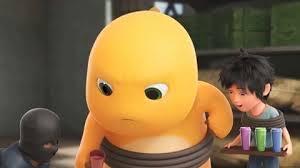
Label: nailong